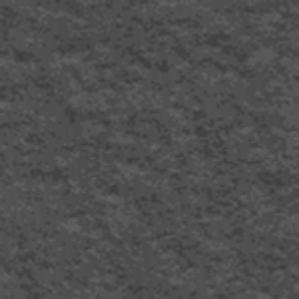
Label: frost